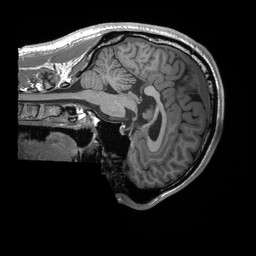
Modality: T1w
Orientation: sagittal
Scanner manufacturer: siemens
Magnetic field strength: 3 T
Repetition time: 2.4 s
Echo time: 0.00224 s